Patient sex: F
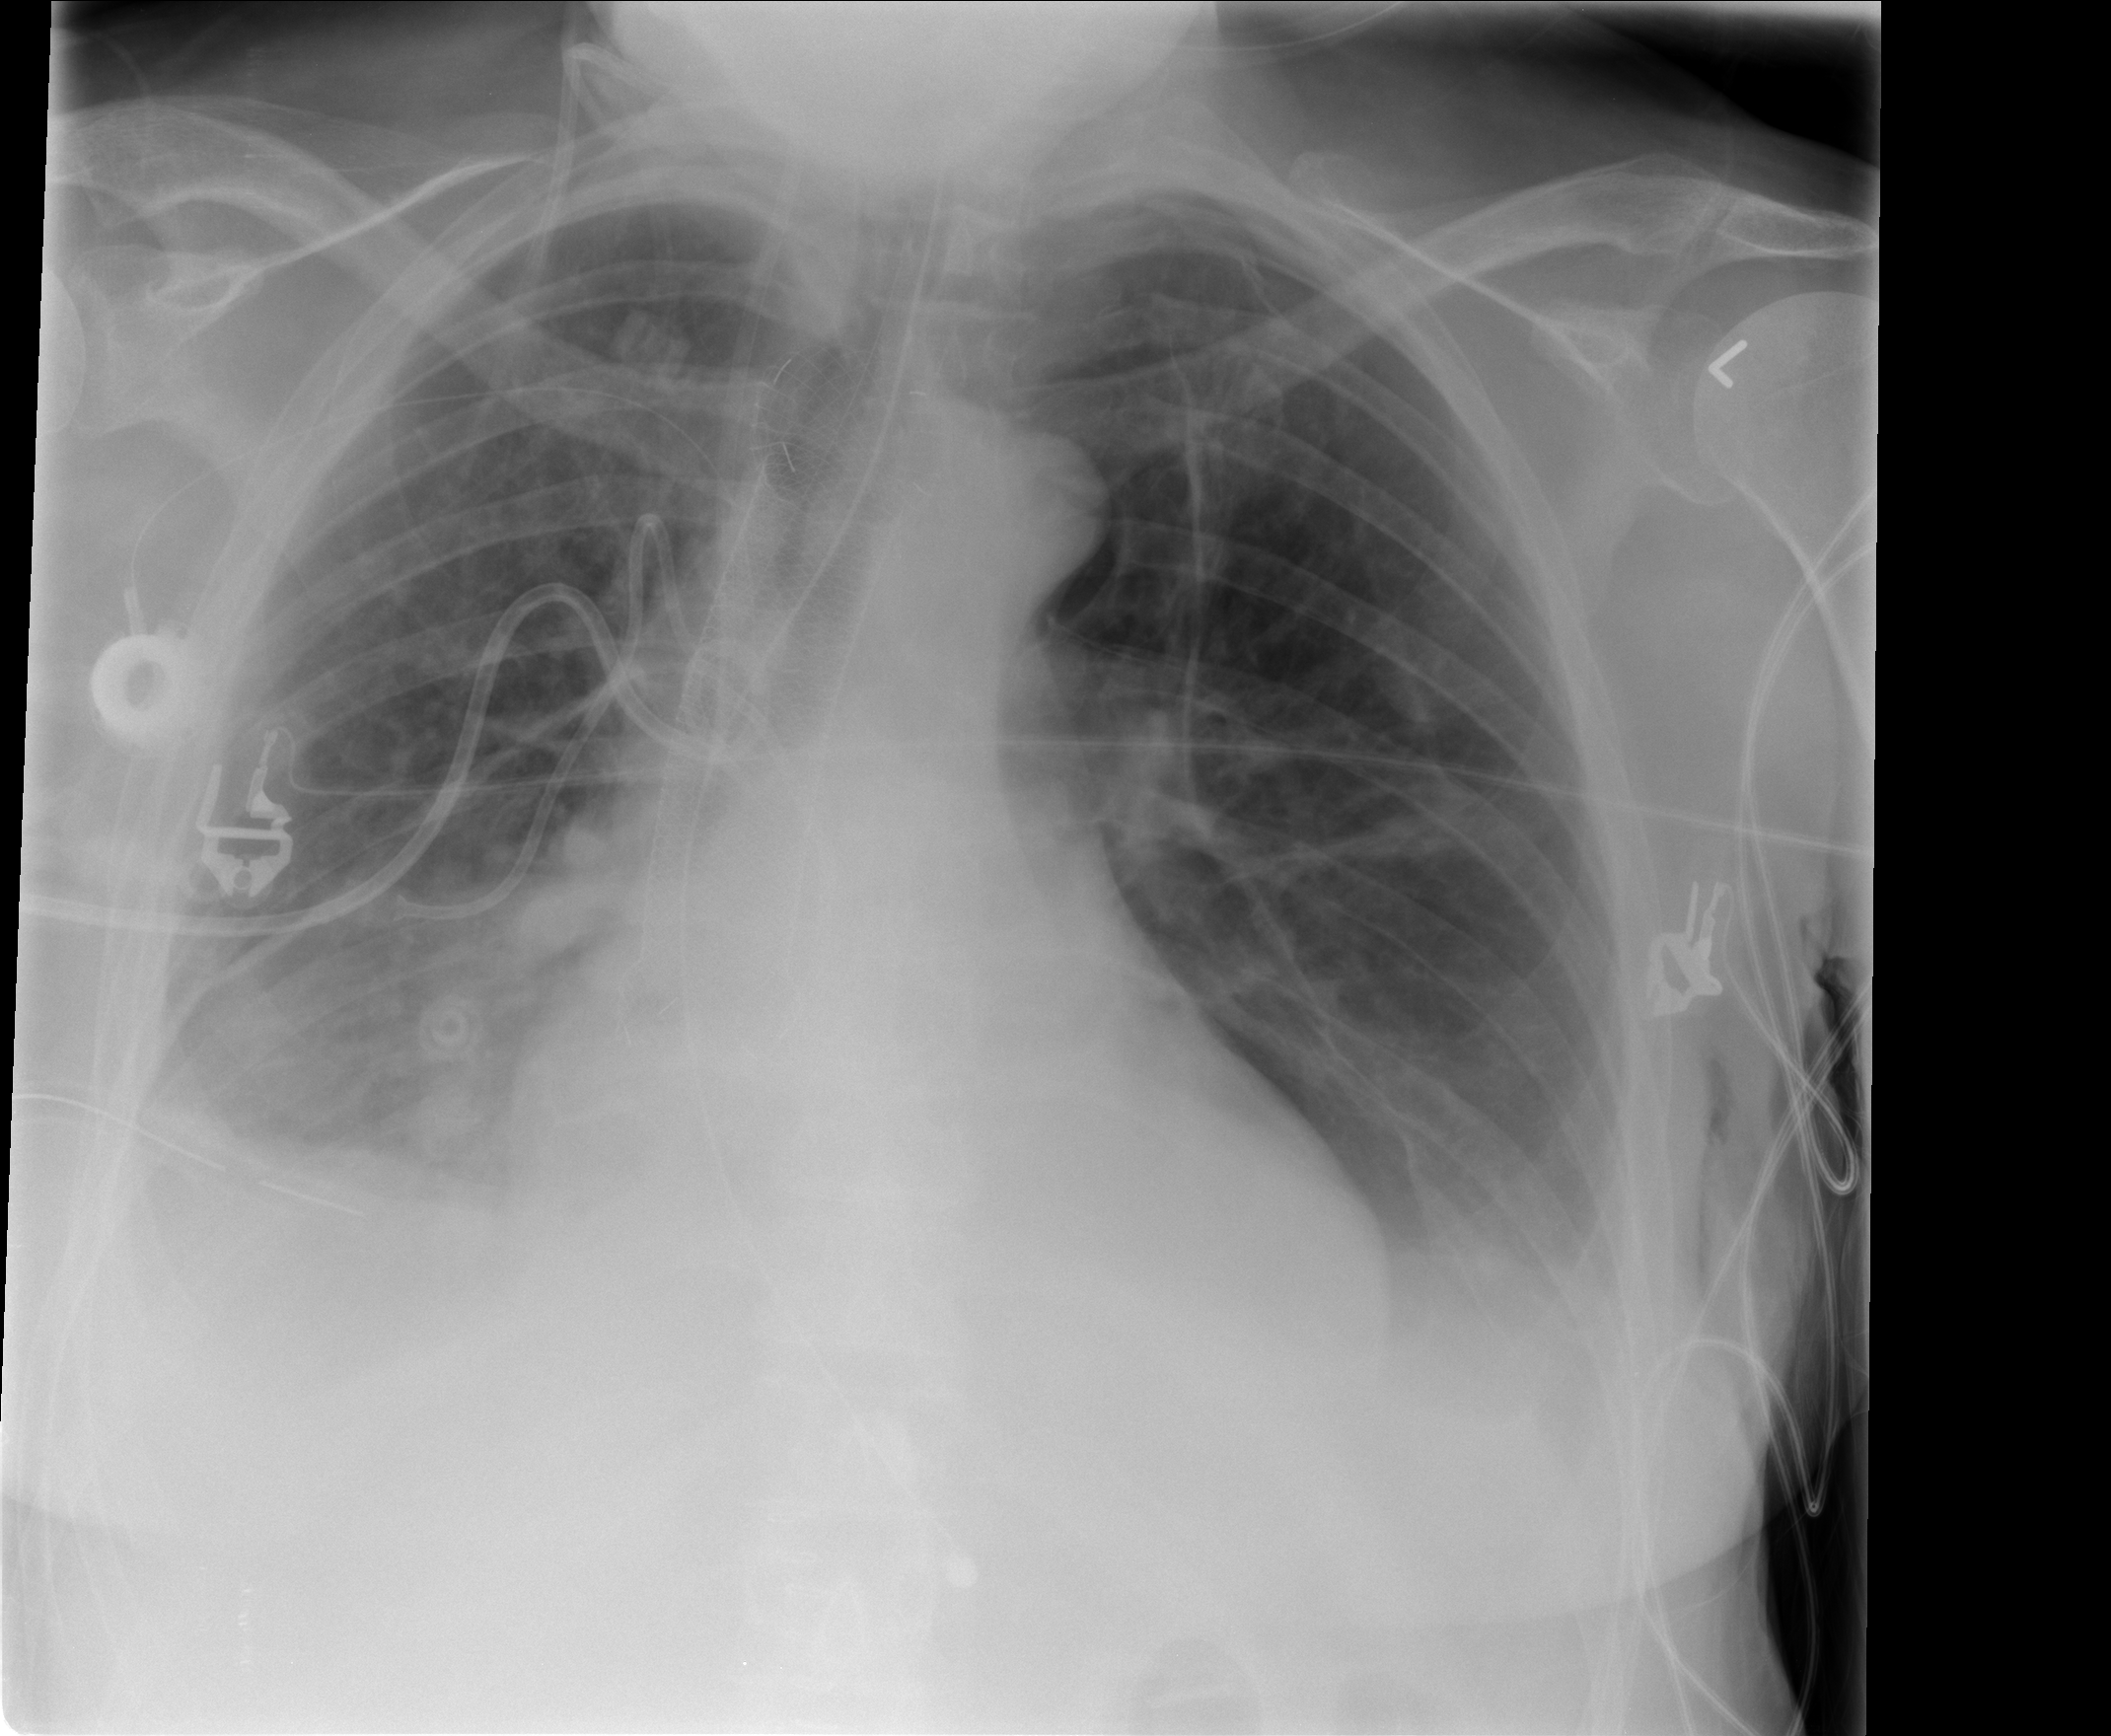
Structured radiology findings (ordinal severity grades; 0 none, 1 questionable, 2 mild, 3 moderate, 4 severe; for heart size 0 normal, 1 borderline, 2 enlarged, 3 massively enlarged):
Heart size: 2
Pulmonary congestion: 2
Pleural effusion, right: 2
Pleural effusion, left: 2
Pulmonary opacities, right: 0
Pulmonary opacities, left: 0
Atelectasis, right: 2
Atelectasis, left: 2